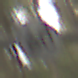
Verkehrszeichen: EndeGeschwindigkeit60
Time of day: MorningAfternoon
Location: Outdoor (Nature)
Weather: Overcast
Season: Winter
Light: Natural